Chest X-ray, PA view. Patient: 58 years old, sex M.
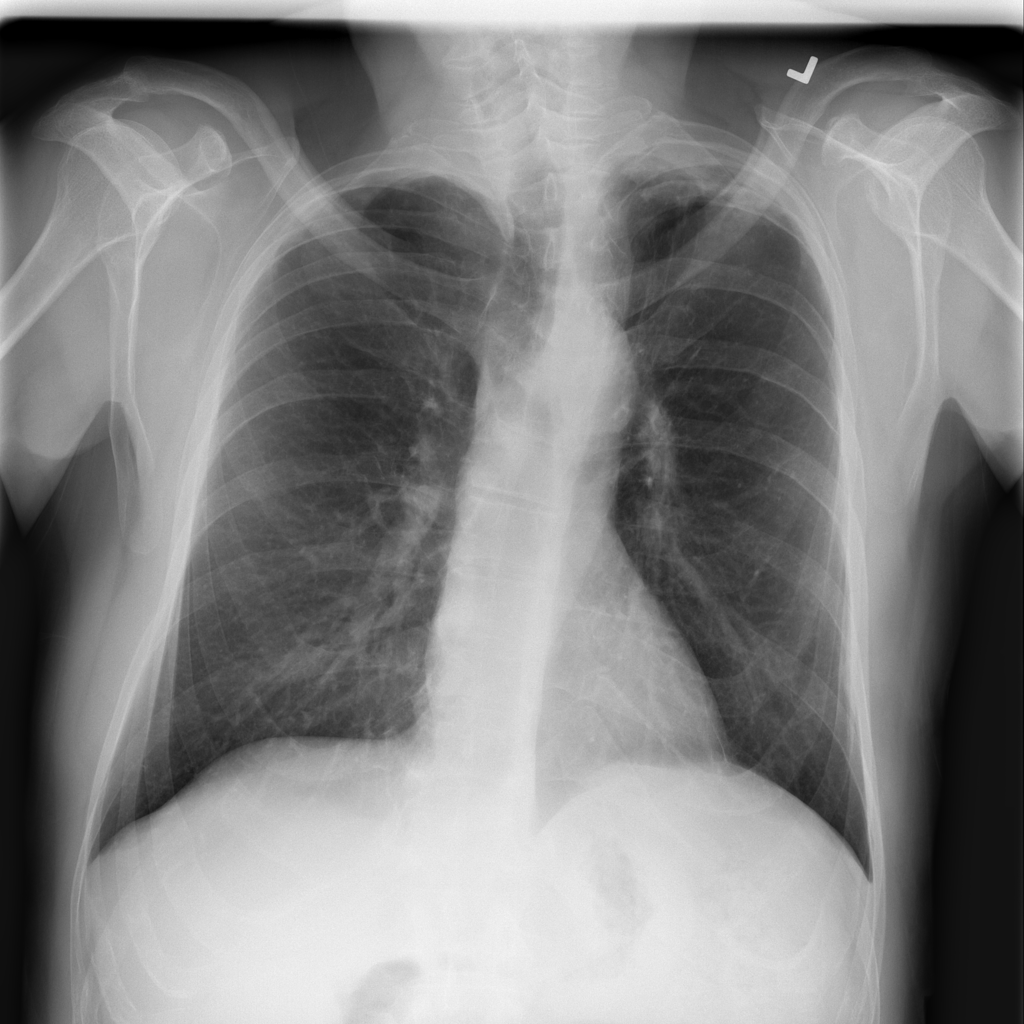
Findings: Infiltration, Nodule, Pleural_Thickening